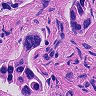
Metastatic tissue present: yes